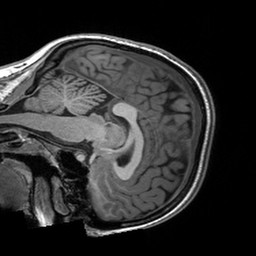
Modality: T1w
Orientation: sagittal
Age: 25
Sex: female
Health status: healthy
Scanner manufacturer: siemens
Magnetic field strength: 3 T
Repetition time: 2 s
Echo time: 0.00197 s